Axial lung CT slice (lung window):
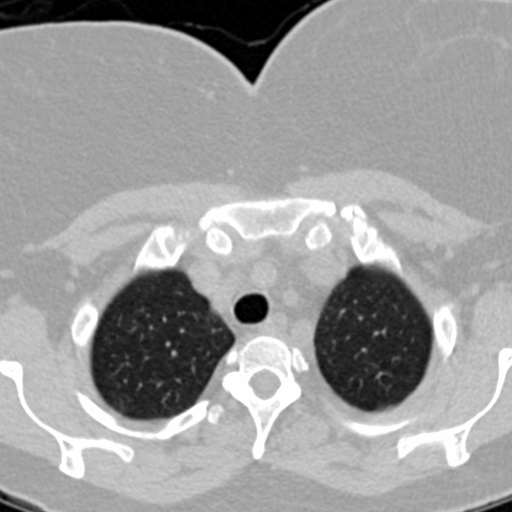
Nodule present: no